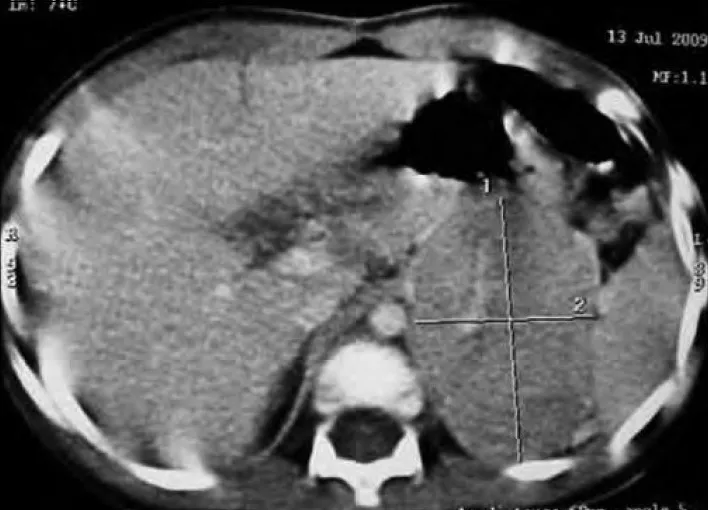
Contrast enhanced computed tomography-left suprarenal mass showing rim-like enhancing capsule.
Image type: radiology (ct)